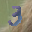
Label: 3